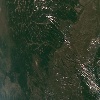
Label: land